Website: home-depot
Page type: account-dashboard
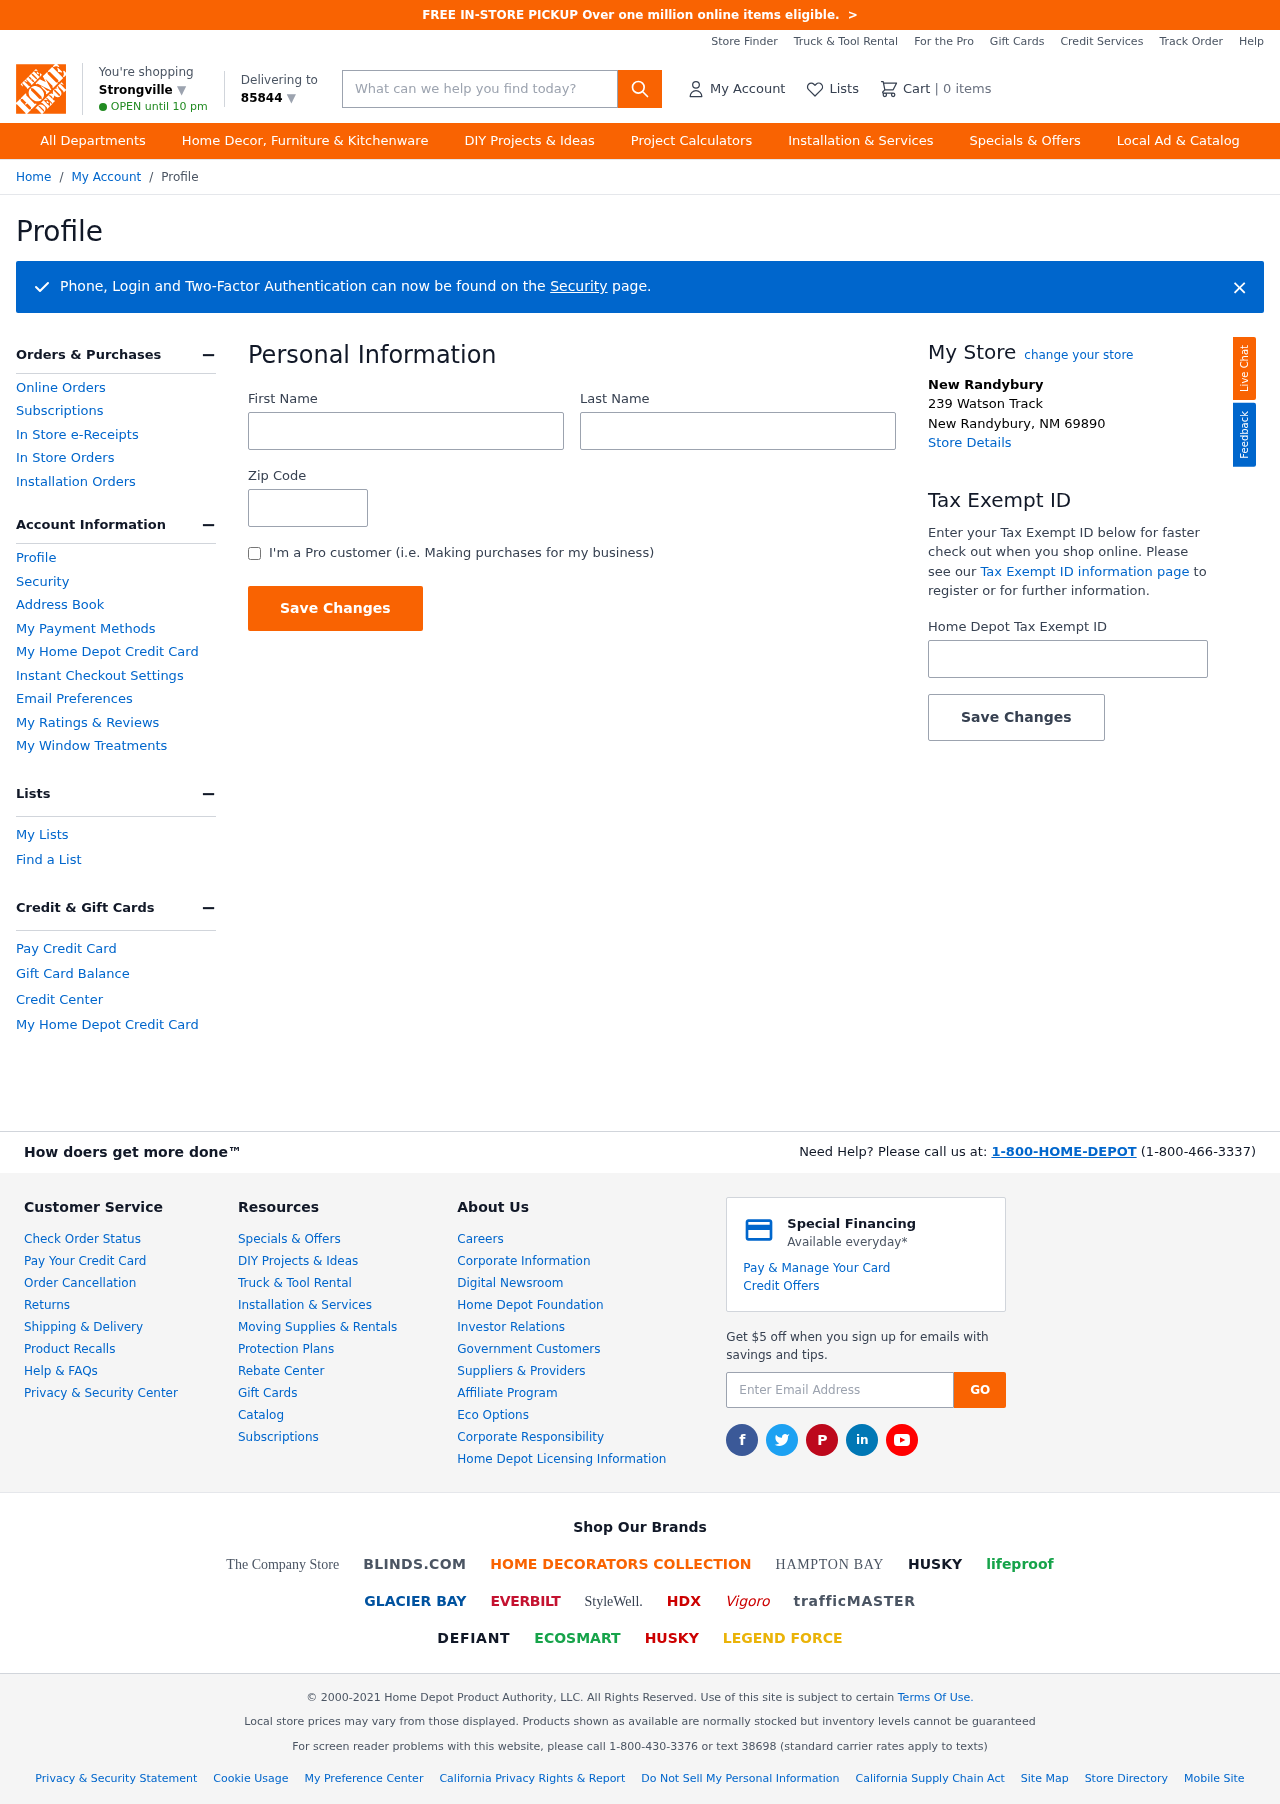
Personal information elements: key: PII_CITY
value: Strongville ▼
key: PII_FIRSTNAME
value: Jeffrey
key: PII_LASTNAME
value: Gibson
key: PII_LOCATION1_CITY
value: New Randybury
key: PII_LOCATION1_CITY_STATE_ZIP
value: New Randybury, NM 69890
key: PII_LOCATION1_STREET
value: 239 Watson Track
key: PII_POSTCODE
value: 85844 ▼
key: PII_POSTCODE
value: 85844
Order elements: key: ORDER_NUM_ITEMS
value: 0
Search elements: key: HEADER_SEARCH
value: What can we help you find today?